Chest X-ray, PA view. Patient: 45 years old, sex F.
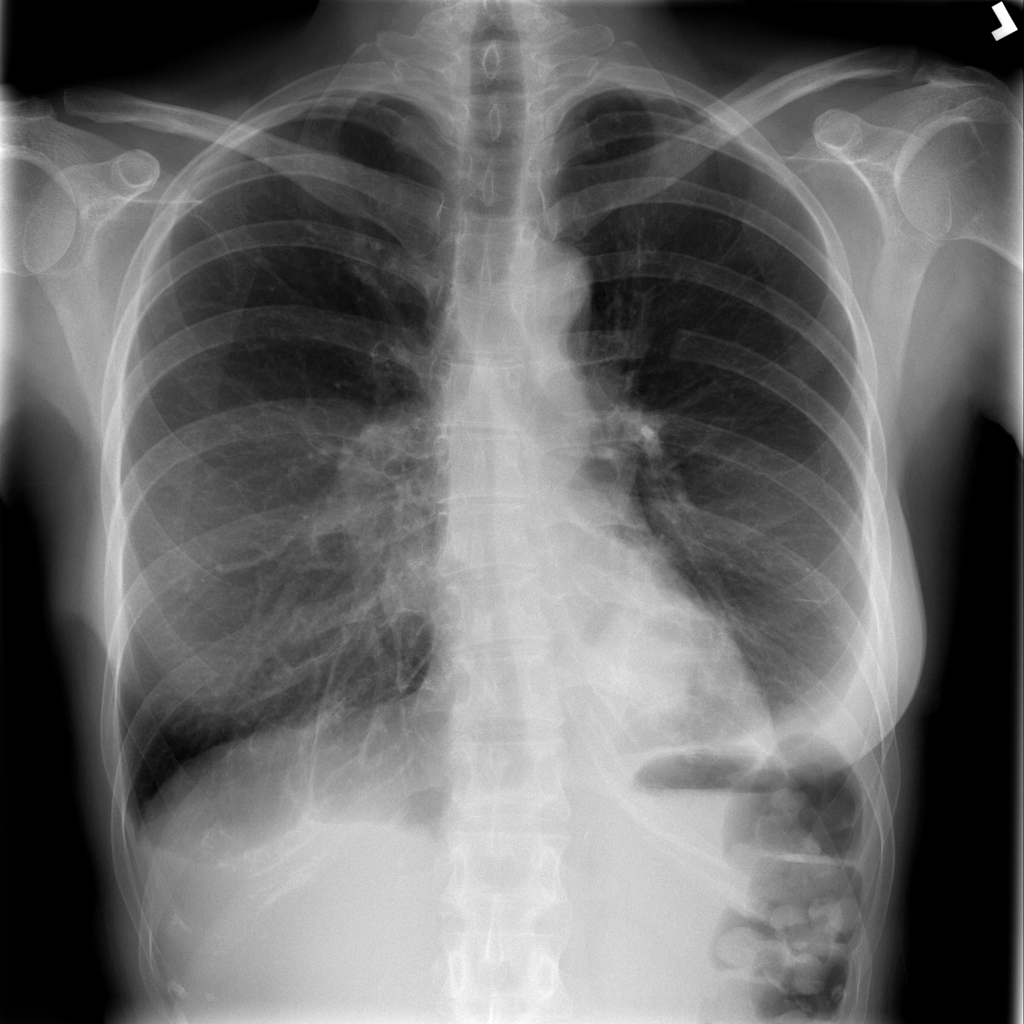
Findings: Effusion, Mass, Pneumothorax